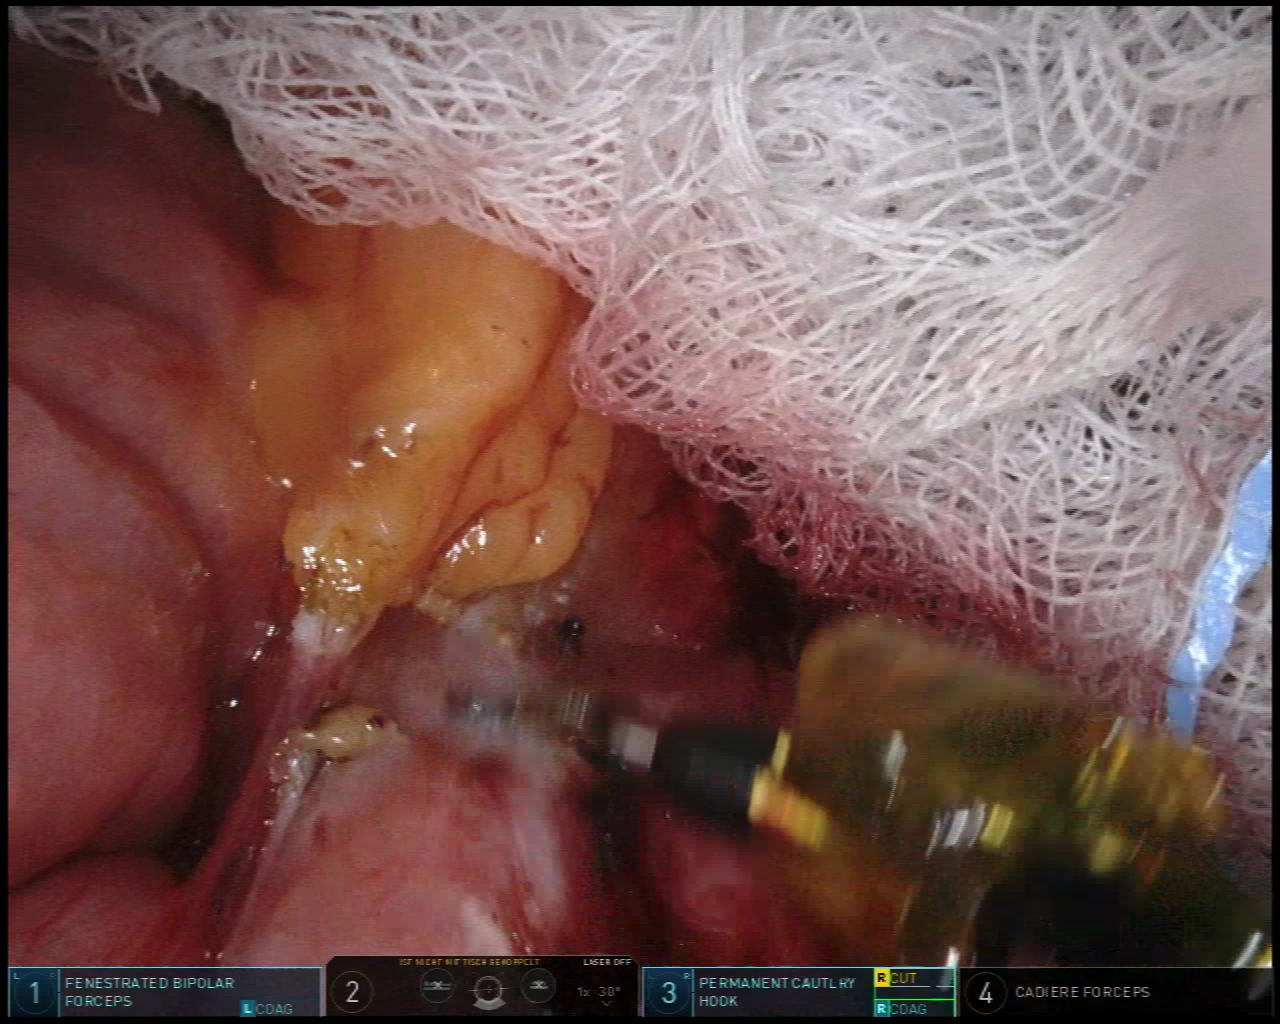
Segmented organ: small_intestine
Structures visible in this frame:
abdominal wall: no
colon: no
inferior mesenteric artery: no
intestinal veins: no
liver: no
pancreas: no
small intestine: yes
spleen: no
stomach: no
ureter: no
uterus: no
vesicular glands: no